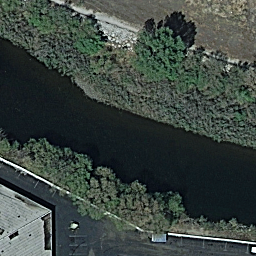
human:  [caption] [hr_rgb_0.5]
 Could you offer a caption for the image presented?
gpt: Green plants flourish on one bank of a river with a road on the other side .

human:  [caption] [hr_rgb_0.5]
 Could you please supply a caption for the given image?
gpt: Lots of green plants flourish on one bank of a river with a road on the other side .

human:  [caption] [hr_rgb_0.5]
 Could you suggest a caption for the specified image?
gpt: It is a river with black water and a road on one bank of the river .

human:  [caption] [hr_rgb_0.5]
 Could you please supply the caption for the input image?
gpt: A river with a road on one bank and plants on the other side .

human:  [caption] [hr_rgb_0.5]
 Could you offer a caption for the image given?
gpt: A river with black water go through the area with some plants on one bank and a road on the other side .